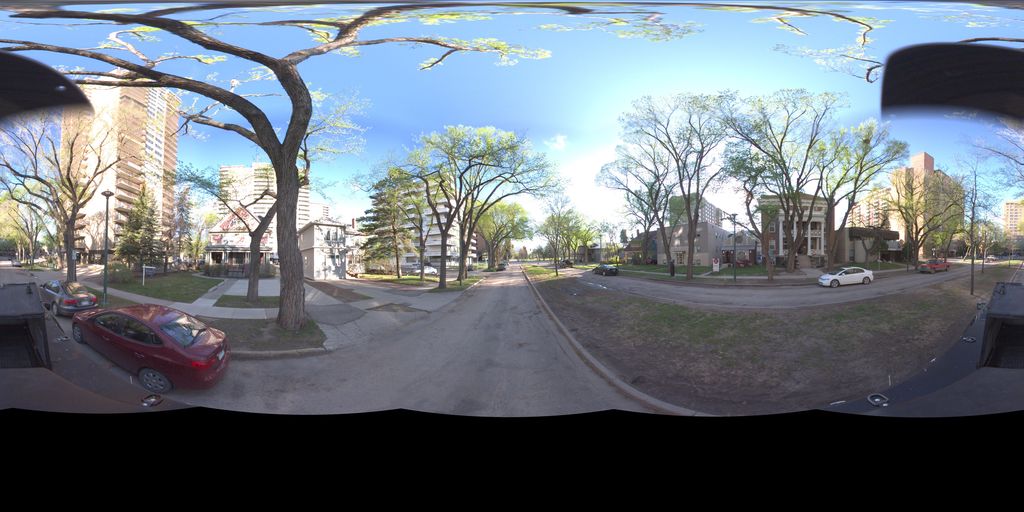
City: saskatoon